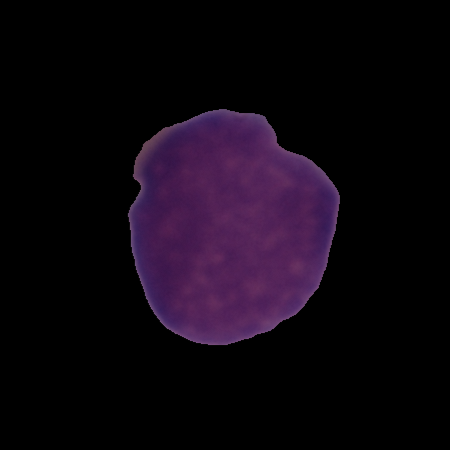
Label: healthy